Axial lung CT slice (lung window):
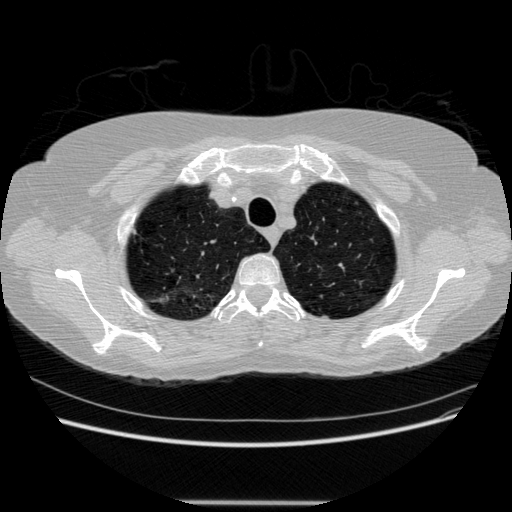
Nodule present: no